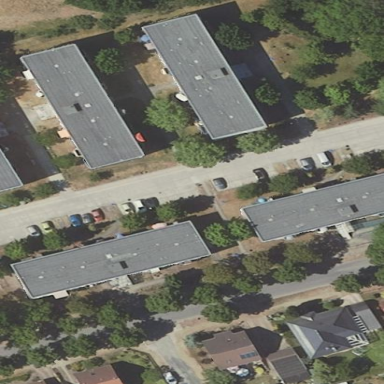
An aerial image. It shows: Residential area.